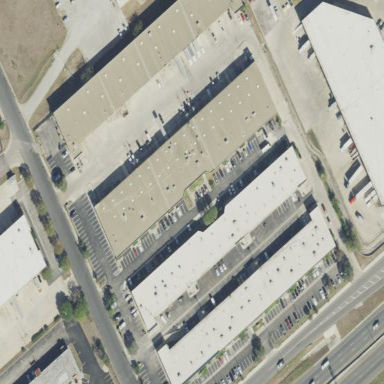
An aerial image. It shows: Warehouse building.